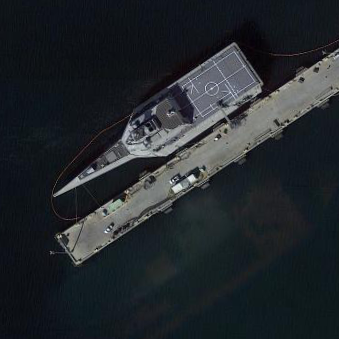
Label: Independence-class_combat_ship